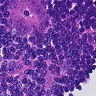
Metastatic tissue present: yes